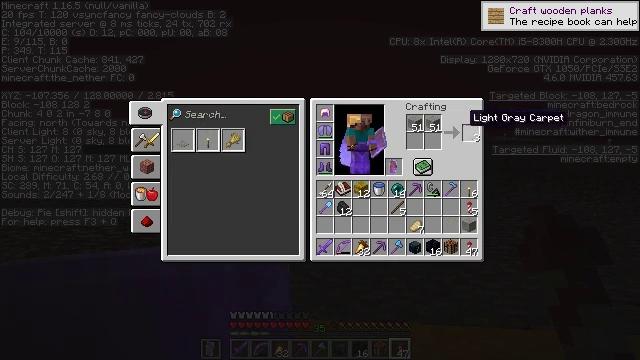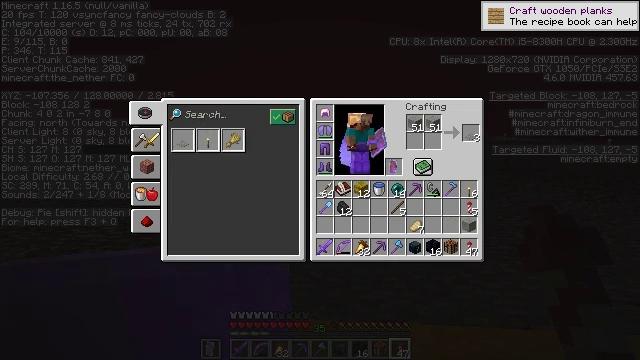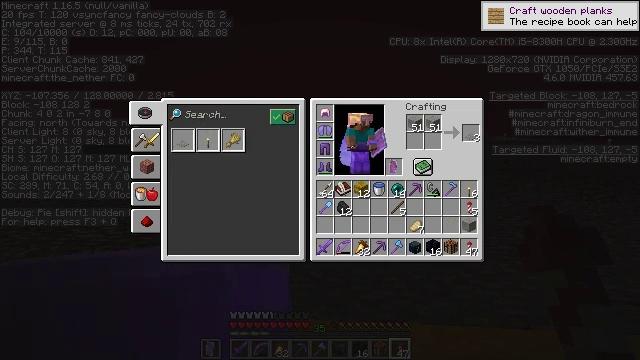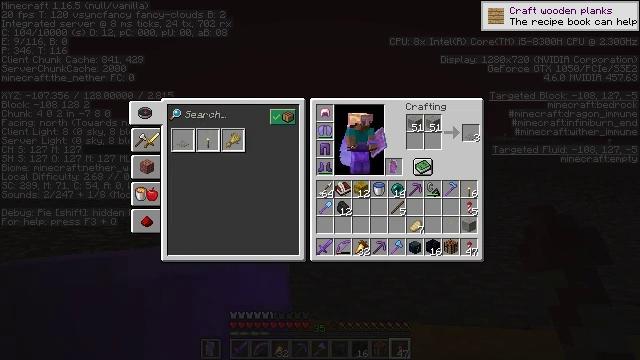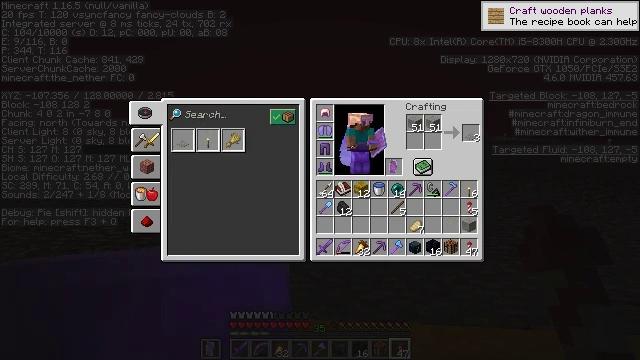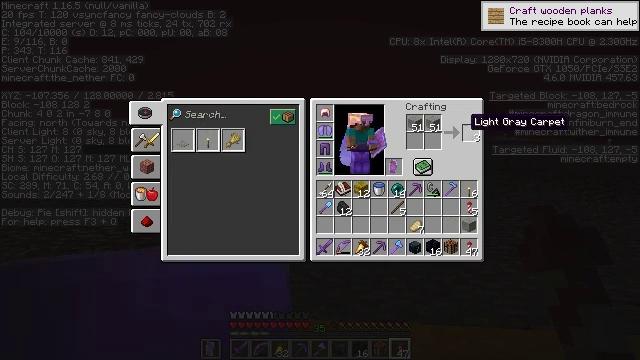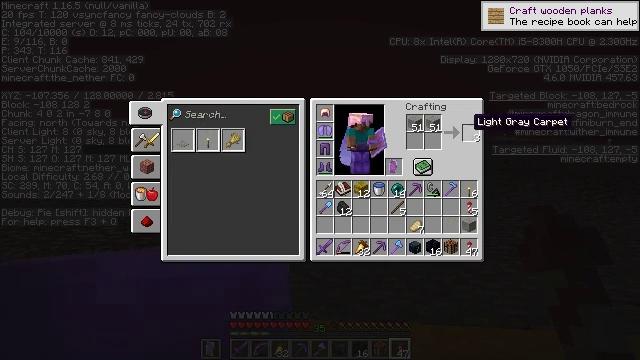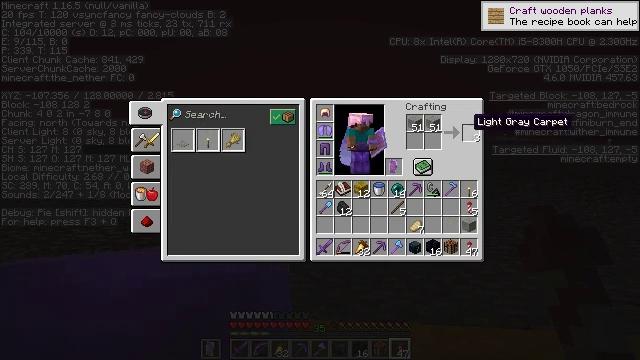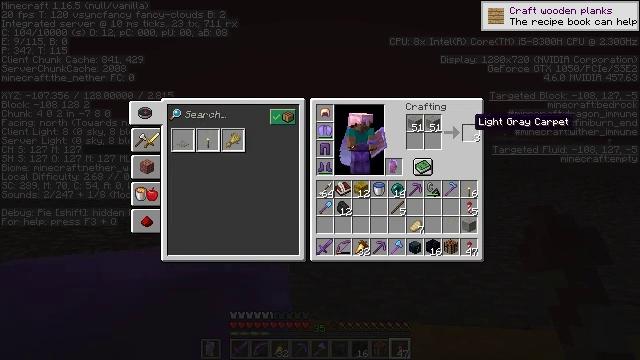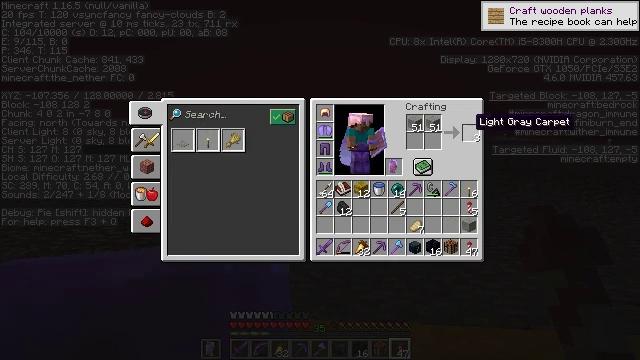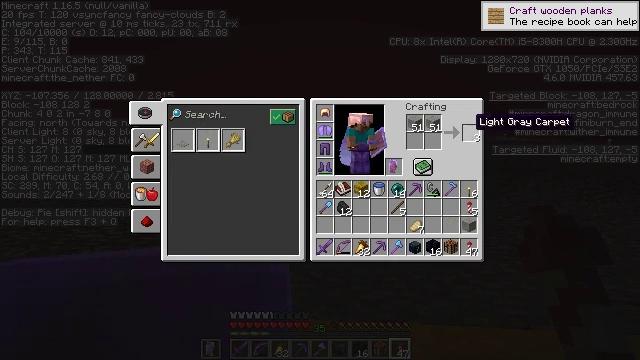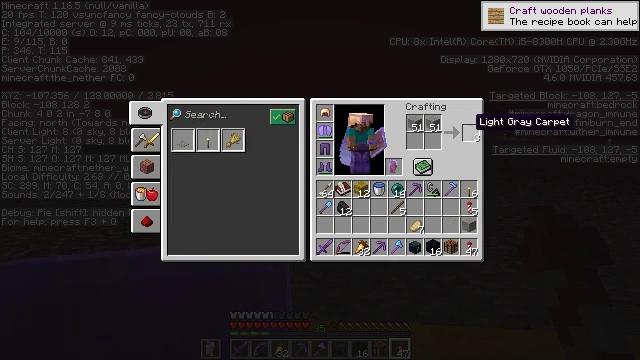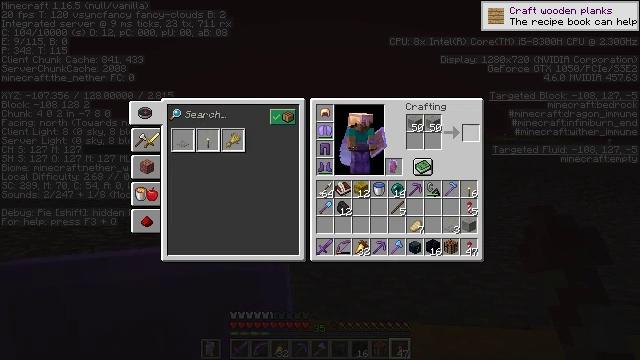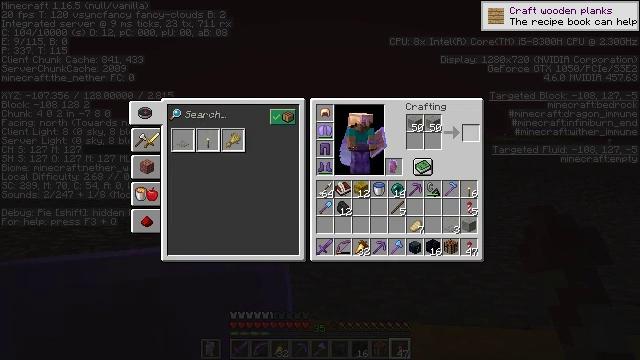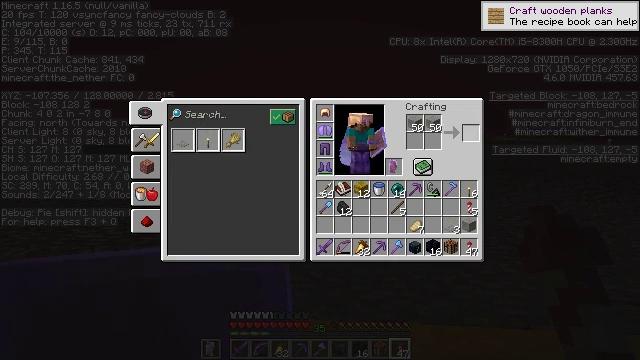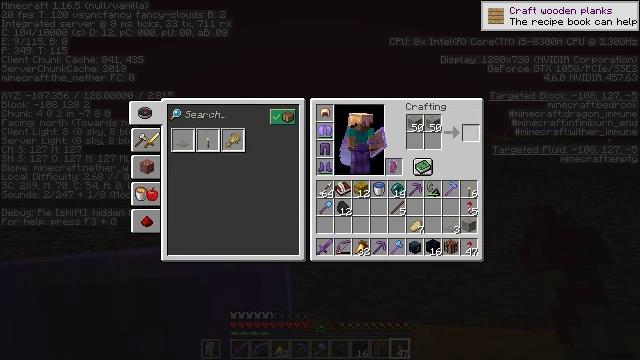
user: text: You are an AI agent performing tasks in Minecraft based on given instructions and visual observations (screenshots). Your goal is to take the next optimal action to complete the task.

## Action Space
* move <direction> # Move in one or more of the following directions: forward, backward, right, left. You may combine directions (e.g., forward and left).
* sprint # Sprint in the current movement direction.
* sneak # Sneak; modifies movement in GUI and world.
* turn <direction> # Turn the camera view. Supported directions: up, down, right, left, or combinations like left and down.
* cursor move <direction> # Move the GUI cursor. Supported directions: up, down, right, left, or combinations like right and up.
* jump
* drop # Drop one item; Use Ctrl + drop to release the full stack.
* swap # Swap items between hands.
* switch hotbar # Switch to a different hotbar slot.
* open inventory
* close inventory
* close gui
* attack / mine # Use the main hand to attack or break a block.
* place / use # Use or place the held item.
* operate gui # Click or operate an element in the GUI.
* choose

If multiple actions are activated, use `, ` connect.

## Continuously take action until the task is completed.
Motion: motion action
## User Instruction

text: Craft a light gray carpet.
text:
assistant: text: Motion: sneak
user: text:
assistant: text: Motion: sneak
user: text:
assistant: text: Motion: sneak
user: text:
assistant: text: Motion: sneak
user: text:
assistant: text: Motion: sneak
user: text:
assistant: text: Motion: sneak
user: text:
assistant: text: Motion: sneak
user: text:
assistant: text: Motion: sneak
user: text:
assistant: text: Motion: sneak
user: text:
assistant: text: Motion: sneak
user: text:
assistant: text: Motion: sneak
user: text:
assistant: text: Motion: sneak, operate gui
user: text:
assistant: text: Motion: sneak, operate gui
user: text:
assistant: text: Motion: sneak, operate gui
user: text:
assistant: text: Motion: sneak, operate gui
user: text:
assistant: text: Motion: sneak, operate gui
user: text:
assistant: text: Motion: sneak, operate gui